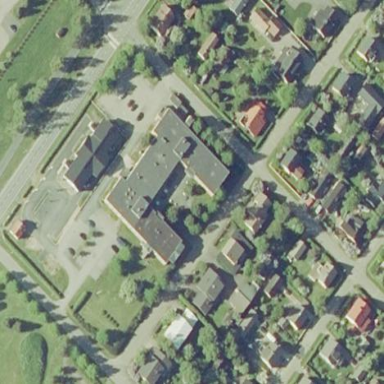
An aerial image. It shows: Building that serves as nursing home.